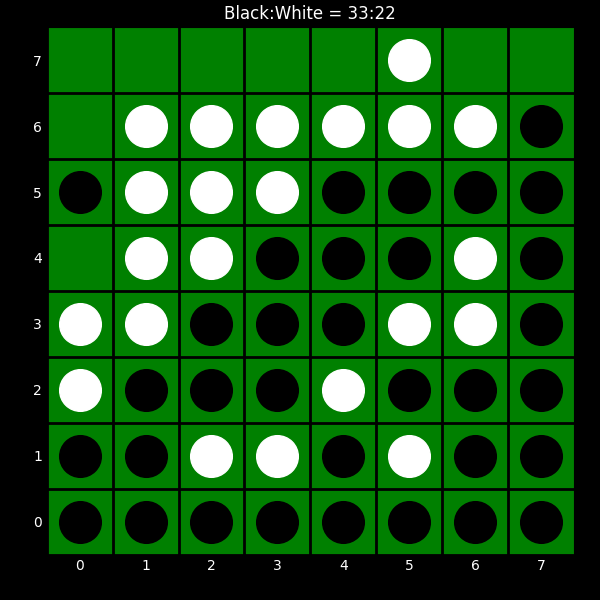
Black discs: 33
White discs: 22